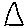
Label: triangle